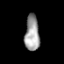
Tissue: prostate
Cell type: T cells
Senescence score: 0.3296
Nuclear area (px): 513
Mean DAPI intensity: 157.727